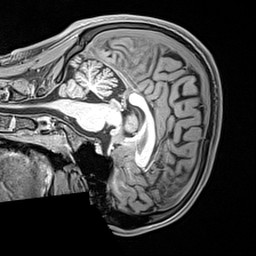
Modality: T1w
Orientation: sagittal
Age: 19
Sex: male
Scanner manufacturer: siemens
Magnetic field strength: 3 T
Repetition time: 2.4 s
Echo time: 0.00217 s